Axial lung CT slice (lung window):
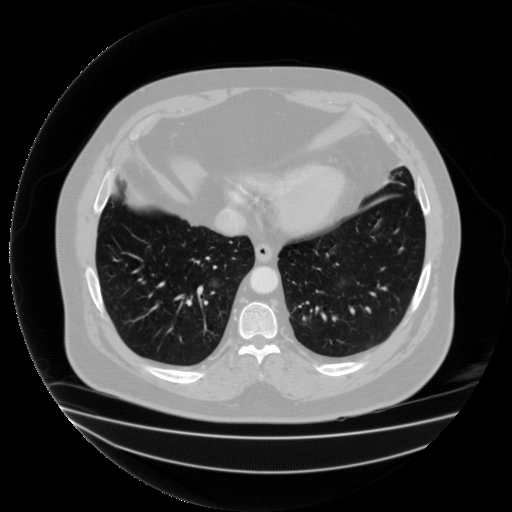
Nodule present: yes
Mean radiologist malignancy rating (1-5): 3